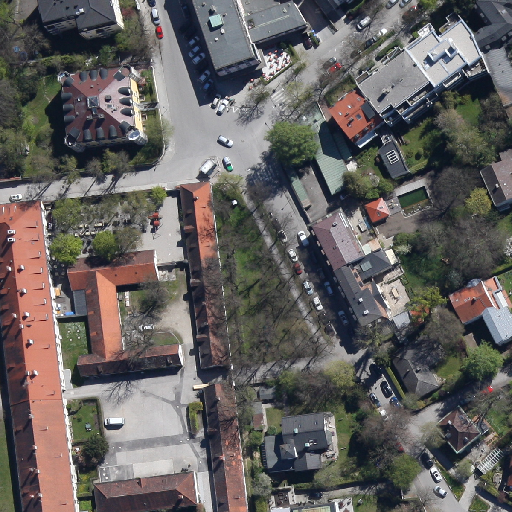
Referring expression: sidewalk along with tree